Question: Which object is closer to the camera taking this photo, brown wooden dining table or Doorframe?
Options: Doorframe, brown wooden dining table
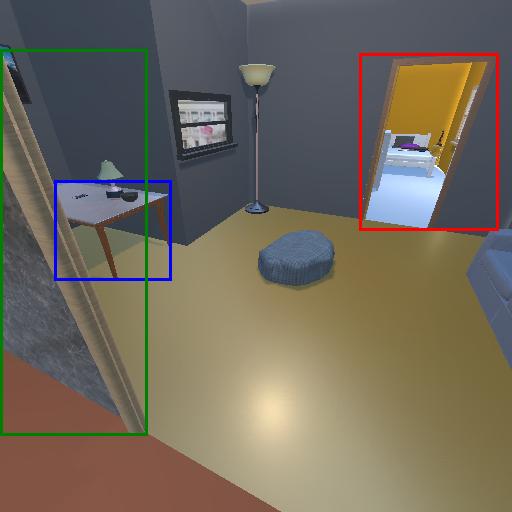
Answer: Doorframe